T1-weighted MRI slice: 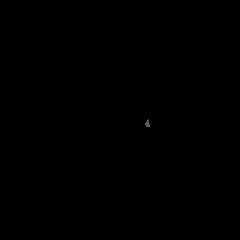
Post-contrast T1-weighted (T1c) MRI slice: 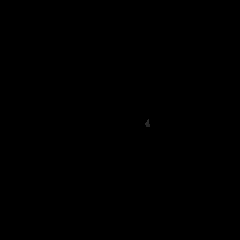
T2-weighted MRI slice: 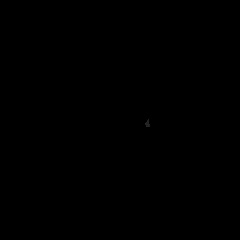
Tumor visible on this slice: no